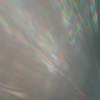
Label: sunburn